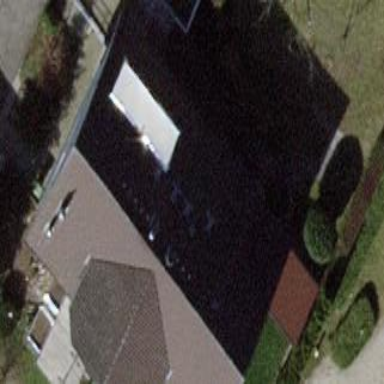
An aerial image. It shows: Gabled building.